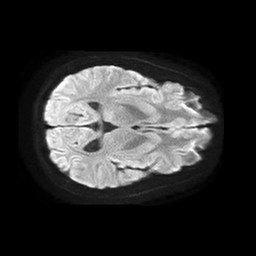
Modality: TRACE
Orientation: axial
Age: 29
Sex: female
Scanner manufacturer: philips
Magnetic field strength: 1.5 T
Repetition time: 4.6 s
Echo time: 0.08554 s